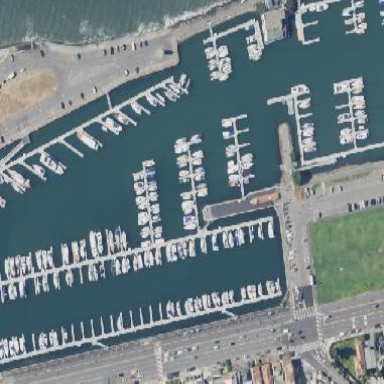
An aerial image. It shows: Marina area for leisure land.